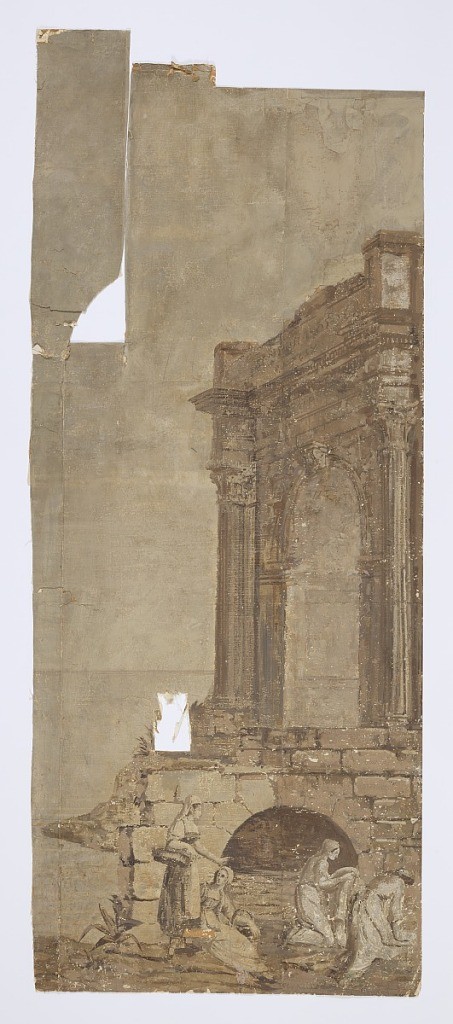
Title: Vues d'Italie [Bay of Naples]
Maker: Dufour et Leroy
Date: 1815–20
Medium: Block-printed
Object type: Scenic
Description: In sepia tones. Scene contains a triumphal arch along with two women carrying baskets while two women do laundry